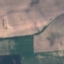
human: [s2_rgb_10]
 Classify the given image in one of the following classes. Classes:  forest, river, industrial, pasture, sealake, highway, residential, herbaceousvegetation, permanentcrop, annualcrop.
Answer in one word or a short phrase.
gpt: AnnualCrop